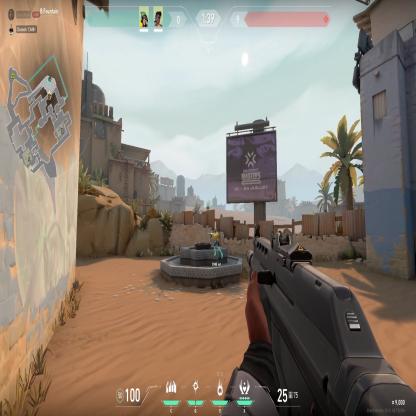
Label: teammate